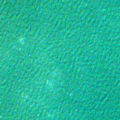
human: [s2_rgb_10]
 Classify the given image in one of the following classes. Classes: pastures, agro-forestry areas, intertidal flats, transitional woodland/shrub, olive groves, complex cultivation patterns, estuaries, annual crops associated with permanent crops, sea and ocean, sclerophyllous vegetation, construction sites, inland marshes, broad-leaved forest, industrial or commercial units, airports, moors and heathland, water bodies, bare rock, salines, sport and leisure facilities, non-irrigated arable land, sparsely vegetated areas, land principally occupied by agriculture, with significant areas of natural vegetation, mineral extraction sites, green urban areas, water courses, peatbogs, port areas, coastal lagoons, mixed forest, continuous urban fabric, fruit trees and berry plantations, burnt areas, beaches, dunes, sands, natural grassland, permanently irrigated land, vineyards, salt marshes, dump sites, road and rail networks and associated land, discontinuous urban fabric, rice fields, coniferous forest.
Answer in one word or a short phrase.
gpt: sea and ocean